Interaction volume radius: 5 \u00c5
Interaction volume height: 15 \u00c5
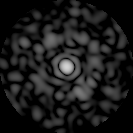
Disorder parameter: 0.8093